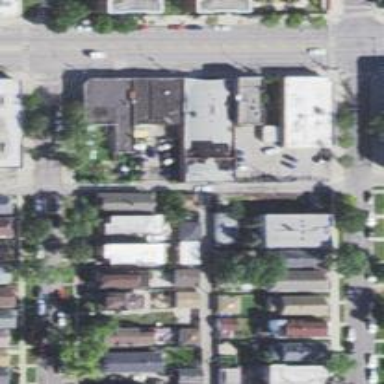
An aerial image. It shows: Alley classified as service road.